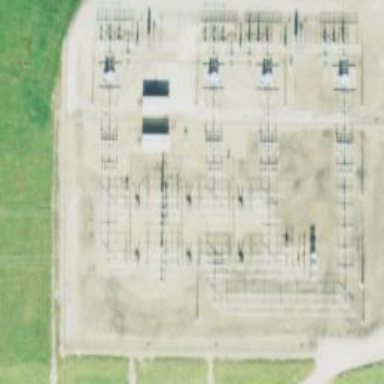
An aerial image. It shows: Switch used for power control.